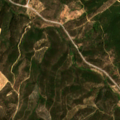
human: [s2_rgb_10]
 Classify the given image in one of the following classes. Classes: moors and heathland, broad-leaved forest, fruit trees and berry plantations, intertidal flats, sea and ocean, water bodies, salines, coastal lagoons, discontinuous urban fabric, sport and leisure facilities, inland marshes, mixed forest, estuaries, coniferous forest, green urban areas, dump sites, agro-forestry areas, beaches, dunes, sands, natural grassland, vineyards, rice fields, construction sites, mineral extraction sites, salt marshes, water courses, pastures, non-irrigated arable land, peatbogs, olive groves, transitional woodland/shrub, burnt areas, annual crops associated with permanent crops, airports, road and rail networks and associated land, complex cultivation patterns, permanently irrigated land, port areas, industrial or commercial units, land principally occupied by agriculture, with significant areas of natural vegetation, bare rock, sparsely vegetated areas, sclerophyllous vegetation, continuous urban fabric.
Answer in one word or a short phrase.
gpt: land principally occupied by agriculture, with significant areas of natural vegetation, mixed forest, transitional woodland/shrub